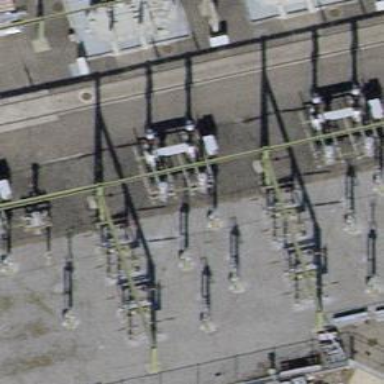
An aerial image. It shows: Bay for power lines.